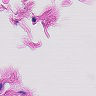
Metastatic tissue present: no